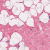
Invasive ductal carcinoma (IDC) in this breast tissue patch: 0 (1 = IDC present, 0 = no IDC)